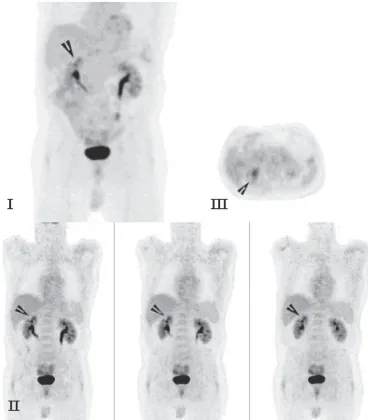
F-18 FDG PET images.
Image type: radiology (pet)